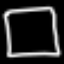
Label: square